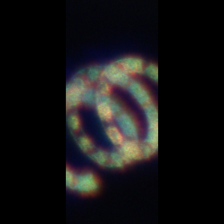
Taxon: Eucampia
Group: Diatoms